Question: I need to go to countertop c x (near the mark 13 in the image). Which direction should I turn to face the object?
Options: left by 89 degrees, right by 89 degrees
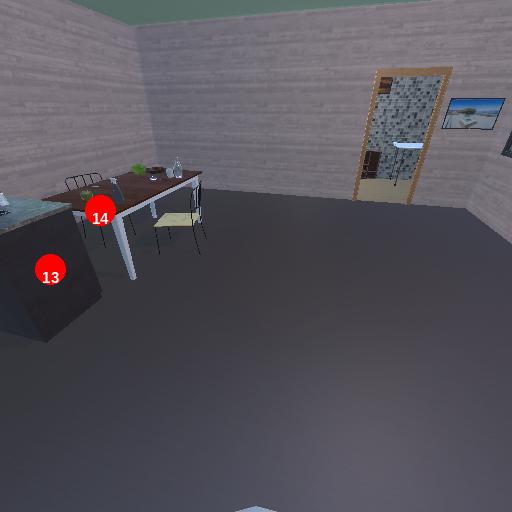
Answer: left by 89 degrees